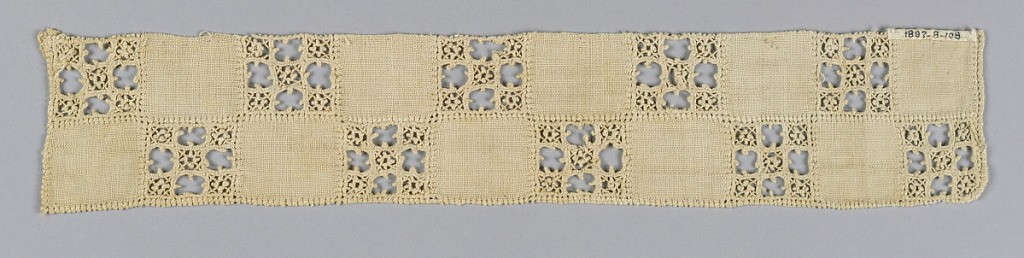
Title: Fragment
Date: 16th century
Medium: linen Technique: withdrawn element work with needle lace fillings (reticella)
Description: Two rows of squares with an alternating pattern of plain weave and reticella lace.